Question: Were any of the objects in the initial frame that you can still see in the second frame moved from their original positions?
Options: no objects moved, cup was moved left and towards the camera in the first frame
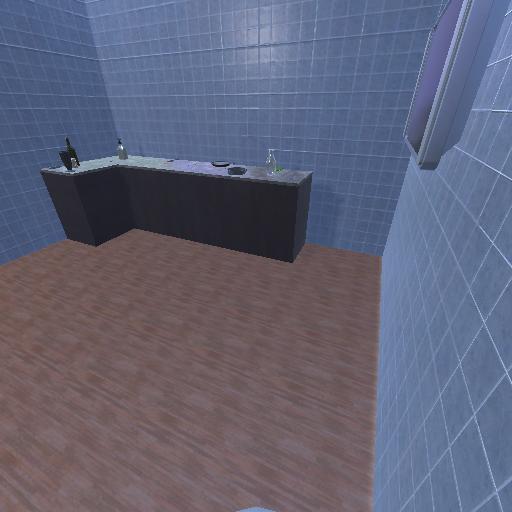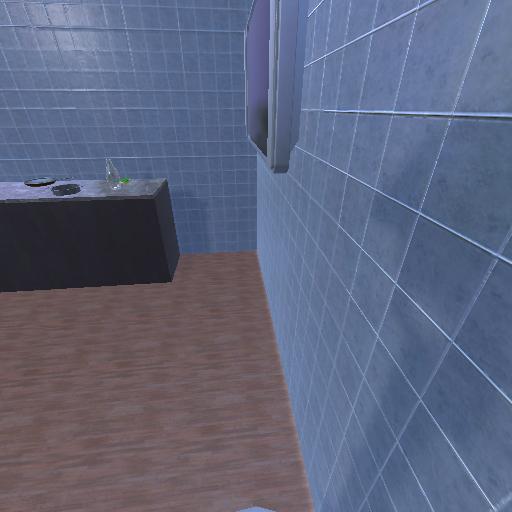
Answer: no objects moved